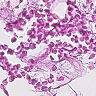
Metastatic tissue present: no